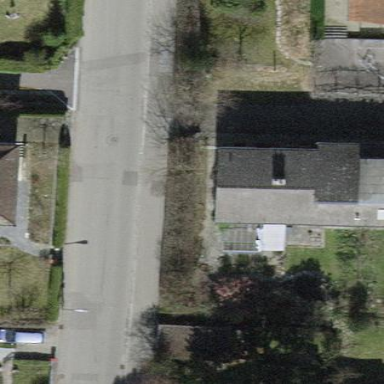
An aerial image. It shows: Building with tiled roof.